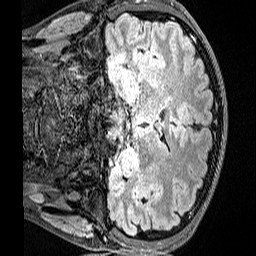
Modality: FLAIR
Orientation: coronal
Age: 22
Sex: male
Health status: healthy
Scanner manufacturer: siemens
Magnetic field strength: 3 T
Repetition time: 5 s
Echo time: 0.388 s